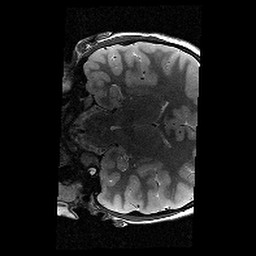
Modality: T2w
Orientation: coronal
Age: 9
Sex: male
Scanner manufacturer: siemens
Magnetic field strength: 3 T
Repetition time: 9.23 s
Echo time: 0.067 s